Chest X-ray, PA view. Patient: 52 years old, sex M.
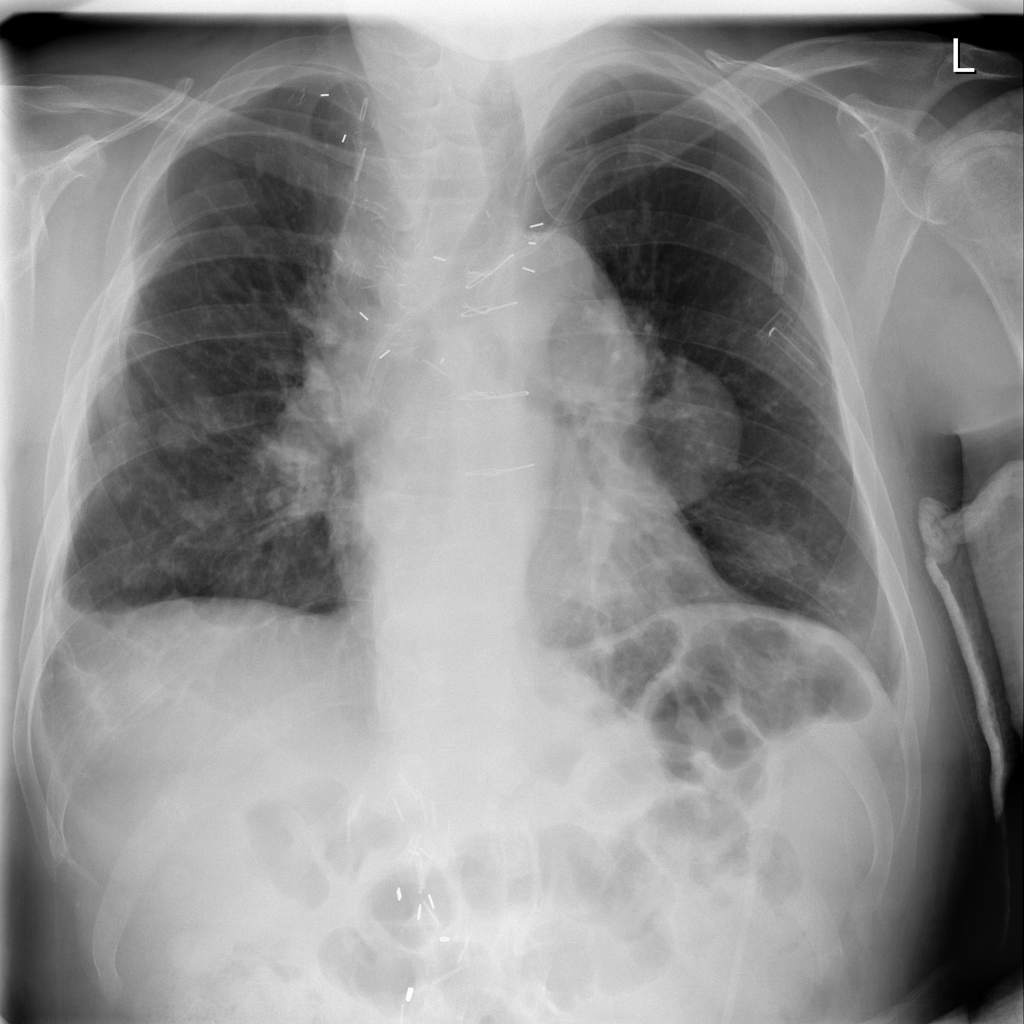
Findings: Mass